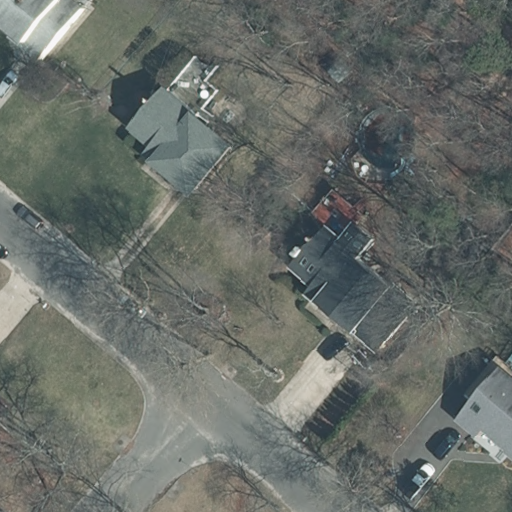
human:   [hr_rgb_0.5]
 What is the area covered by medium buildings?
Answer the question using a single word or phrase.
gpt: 967m2

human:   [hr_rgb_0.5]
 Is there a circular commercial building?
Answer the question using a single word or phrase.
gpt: no

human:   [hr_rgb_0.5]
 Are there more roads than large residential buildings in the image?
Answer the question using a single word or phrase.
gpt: yes

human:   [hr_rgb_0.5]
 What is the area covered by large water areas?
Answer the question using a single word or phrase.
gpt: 0m2

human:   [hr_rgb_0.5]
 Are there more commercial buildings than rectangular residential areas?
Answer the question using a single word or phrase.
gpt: no

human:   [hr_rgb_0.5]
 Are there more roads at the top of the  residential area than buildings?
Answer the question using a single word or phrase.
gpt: no

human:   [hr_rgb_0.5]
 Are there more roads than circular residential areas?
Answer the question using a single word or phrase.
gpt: yes

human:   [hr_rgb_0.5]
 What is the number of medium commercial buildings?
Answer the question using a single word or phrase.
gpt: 0

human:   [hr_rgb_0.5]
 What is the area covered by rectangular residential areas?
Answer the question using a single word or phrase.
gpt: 10632m2

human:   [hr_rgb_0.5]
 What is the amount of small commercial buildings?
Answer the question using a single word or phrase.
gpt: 0

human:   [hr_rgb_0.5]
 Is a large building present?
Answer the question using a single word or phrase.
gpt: no

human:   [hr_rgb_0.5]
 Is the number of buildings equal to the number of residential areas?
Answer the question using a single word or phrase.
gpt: no

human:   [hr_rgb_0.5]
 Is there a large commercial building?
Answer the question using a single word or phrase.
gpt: no

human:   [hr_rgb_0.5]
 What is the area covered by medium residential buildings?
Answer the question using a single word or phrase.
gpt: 967m2

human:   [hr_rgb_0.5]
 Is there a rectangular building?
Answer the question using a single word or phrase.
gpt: yes

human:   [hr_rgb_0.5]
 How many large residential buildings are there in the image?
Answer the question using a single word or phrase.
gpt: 0

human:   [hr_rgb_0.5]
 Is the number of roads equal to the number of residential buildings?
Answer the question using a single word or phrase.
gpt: no

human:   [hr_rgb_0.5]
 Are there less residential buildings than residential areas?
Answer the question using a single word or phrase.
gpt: no

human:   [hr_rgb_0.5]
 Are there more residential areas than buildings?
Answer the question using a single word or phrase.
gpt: no

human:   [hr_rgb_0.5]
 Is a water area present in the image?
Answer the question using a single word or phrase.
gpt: no

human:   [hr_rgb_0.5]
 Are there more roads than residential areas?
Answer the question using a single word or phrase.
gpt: yes

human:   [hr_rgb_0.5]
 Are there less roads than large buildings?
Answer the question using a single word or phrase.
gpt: no

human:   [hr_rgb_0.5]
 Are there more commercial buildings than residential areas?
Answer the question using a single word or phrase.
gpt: no

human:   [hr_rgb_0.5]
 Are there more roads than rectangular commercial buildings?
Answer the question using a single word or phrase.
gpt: yes

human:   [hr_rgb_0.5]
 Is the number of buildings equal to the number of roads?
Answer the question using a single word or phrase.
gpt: no

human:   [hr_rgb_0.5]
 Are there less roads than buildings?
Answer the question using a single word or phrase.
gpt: yes

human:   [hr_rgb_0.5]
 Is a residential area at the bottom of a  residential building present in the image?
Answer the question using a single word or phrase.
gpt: no

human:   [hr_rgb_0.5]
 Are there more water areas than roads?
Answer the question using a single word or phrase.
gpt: no

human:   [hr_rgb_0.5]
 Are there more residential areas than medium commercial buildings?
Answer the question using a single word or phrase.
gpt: yes

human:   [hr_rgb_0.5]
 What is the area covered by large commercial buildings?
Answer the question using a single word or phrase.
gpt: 0m2

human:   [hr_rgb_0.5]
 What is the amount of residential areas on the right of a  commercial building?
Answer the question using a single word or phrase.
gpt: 0

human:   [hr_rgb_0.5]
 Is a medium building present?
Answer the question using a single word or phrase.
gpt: yes

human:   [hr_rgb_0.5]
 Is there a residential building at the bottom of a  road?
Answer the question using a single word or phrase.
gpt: yes

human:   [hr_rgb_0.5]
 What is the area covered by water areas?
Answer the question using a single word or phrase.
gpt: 0m2

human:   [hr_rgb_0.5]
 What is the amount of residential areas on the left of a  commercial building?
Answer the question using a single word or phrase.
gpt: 0

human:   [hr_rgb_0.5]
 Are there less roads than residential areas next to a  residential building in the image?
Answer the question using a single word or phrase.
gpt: no